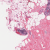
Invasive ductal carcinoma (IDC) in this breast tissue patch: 0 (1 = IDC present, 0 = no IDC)